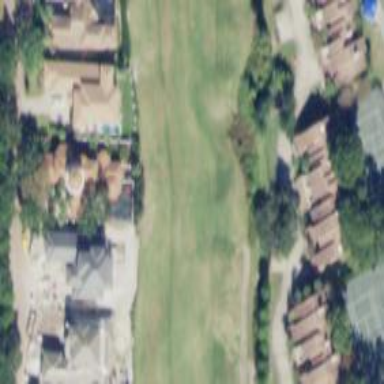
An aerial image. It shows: View of golf hole.